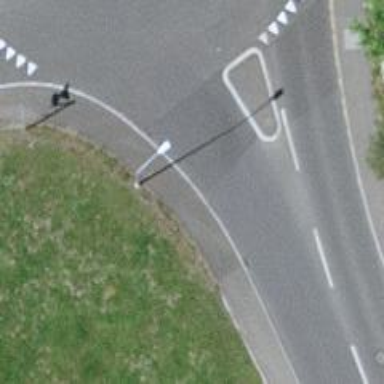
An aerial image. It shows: Kerb barrier.